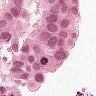
Metastatic tissue present: yes